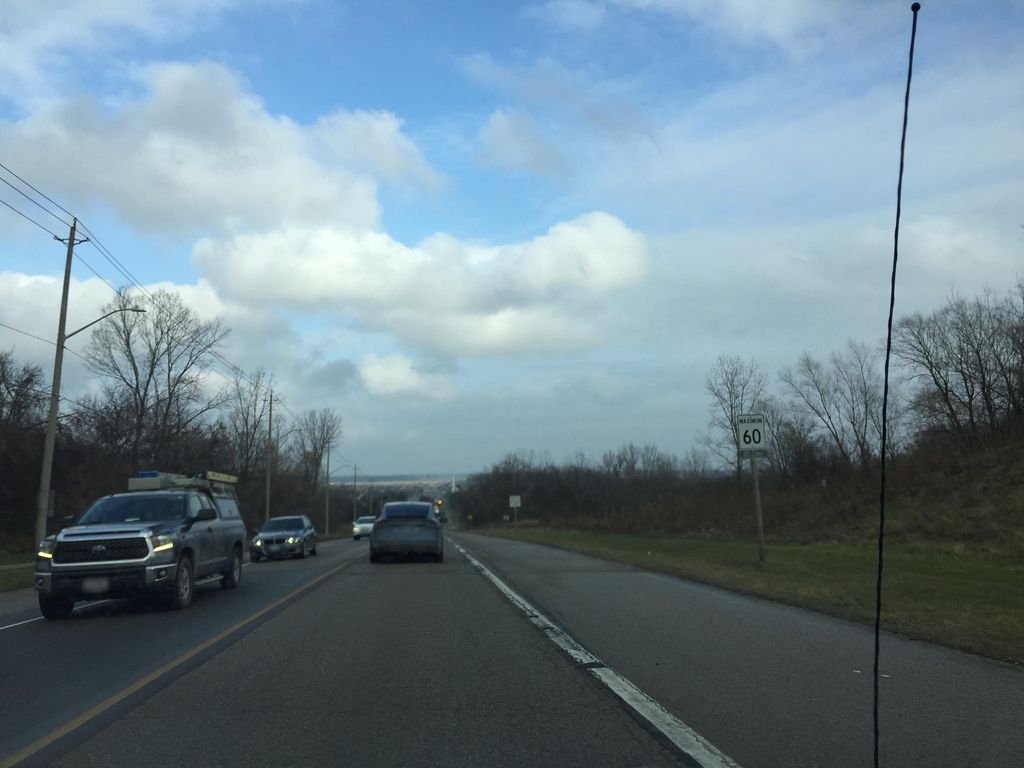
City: kitchener-waterloo